Question: Let's say that I want to perform a mathematical summation, say the <URL>, in Python:

Within a function called Leibniz_pi(), I could create a loop to calculate the n partial sum, such as:
'''
def Leibniz_pi(n):
nth_partial_sum = 0 #initialize the variable
for i in range(n+1):
nth_partial_sum += ((-1)**i)/(2*i + 1)
return nth_partial_sum
'''
I'm assuming it would be faster to use something like xrange() instead of range(). Would it be even faster to use numpy and its built in numpy.sum() method? What would such an example look like?
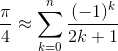
Answer: I guess most people will define the fastest solution by @zero using only numpy as the most pythonic, but it is certainly not the fastest. With some additional optimizations you can beat the already fast numpy implementation by a factor of 50.
'''
import numpy as np
import numexpr as ne
import numba as nb
def Leibniz_point(n):
val = (-1)**n / (2*n + 1)
return val
%timeit Leibniz_point(np.arange(1000)).sum()
33.8 us +- 203 ns per loop (mean +- std. dev. of 7 runs, 10000 loops each)
'''
'''
n=np.arange(1000)
%timeit ne.evaluate("sum((-1)**n / (2*n + 1))")
21 us +- 354 ns per loop (mean +- std. dev. of 7 runs, 10000 loops each)
'''
'''
# with error_model="numpy", turns off division-by-zero checks
@nb.njit(error_model="numpy",cache=True)
def Leibniz_pi(n):
nth_partial_sum = 0. #initialize the variable as float64
for i in range(n+1):
nth_partial_sum += ((-1)**i)/(2*i + 1)
return nth_partial_sum
%timeit Leibniz_pi(999)
6.48 us +- 38.6 ns per loop (mean +- std. dev. of 7 runs, 100000 loops each)
'''
'''
import numba as nb
import numpy as np
#replacement for the much more costly (-1)**n
@nb.njit()
def sgn(i):
if i%2>0:
return -1.
else:
return 1.
# with error_model="numpy", turns off the division-by-zero checks
#
# fastmath=True makes SIMD-vectorization in this case possible
# floating point math is in general not commutative
# e.g. calculating four times sgn(i)/(2*i + 1) at once and then the sum
# is not exactly the same as doing this sequentially, therefore you have to
# explicitly allow the compiler to make the optimizations
@nb.njit(fastmath=True,error_model="numpy",cache=True)
def Leibniz_pi(n):
nth_partial_sum = 0. #initialize the variable
for i in range(n+1):
nth_partial_sum += sgn(i)/(2*i + 1)
return nth_partial_sum
%timeit Leibniz_pi(999)
777 ns +- 5.36 ns per loop (mean +- std. dev. of 7 runs, <PHONE> loops each)
'''